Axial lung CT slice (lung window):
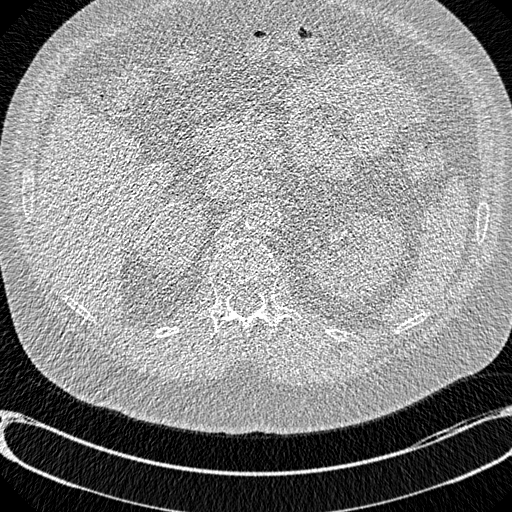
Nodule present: no